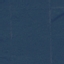
Land use / land cover class: Forest